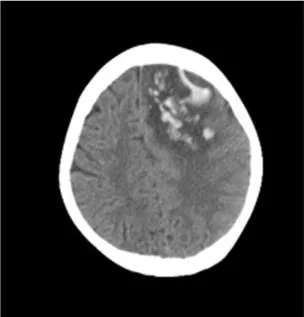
Brain computed tomography (CT) of the patient after oral low-dose MTX. , parietal.
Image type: radiology (ct)